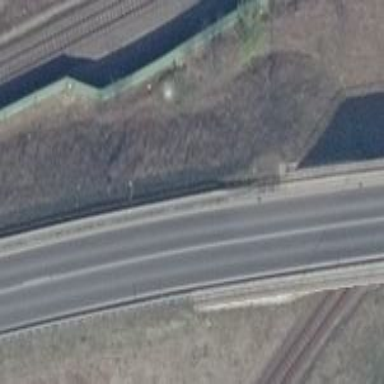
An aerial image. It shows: Primary highway motorroad on asphalt bridge.